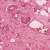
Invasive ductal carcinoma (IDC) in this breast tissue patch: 1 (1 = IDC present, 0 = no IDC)